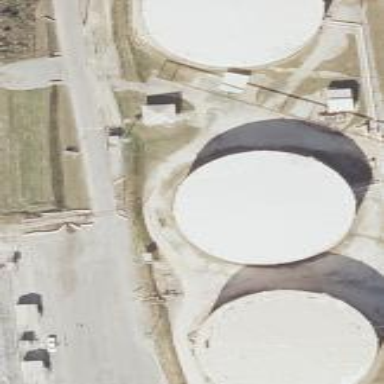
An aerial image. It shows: Storage tank that is man-made.